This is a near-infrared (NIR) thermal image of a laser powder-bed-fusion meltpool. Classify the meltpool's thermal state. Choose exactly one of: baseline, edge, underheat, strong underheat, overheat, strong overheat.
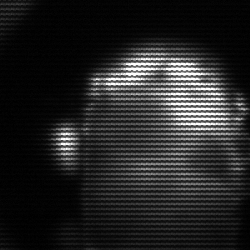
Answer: baseline